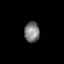
Tissue: prostate
Cell type: T cells
Senescence score: 0.7341
Nuclear area (px): 305
Mean DAPI intensity: 124.2